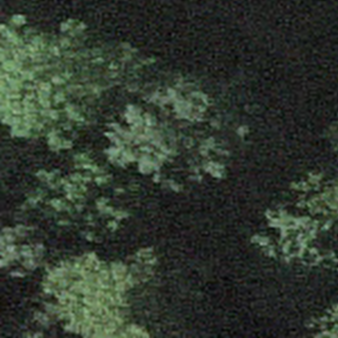
Label: other